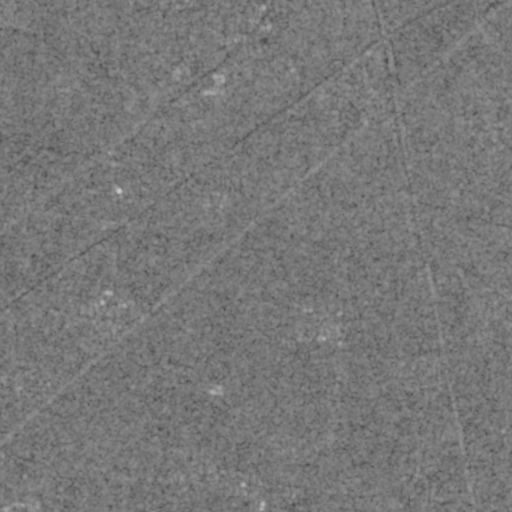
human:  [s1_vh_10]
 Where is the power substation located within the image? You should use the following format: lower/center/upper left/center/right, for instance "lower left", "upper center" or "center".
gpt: The power substation is located in the upper center of the image.
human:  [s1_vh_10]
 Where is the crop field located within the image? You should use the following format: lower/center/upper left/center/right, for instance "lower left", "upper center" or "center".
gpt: There is no crop field in the image.

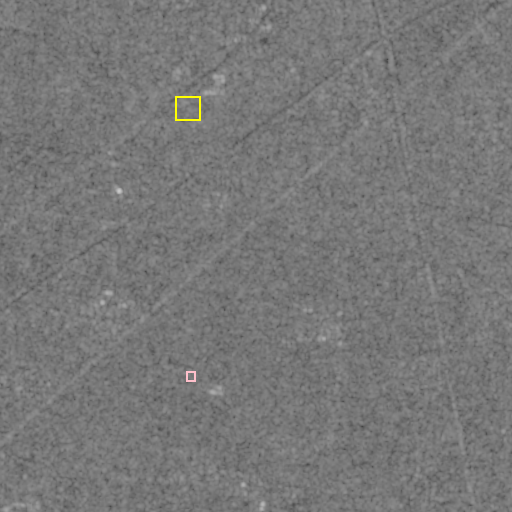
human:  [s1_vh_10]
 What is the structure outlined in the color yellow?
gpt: The structure outlined in yellow is a power substation.
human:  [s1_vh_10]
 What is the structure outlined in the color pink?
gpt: The structure outlined in pink is a solar farm.
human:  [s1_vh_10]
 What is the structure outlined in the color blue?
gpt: There is no blue outline.